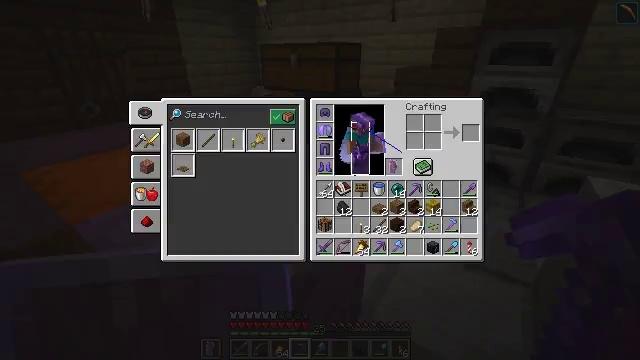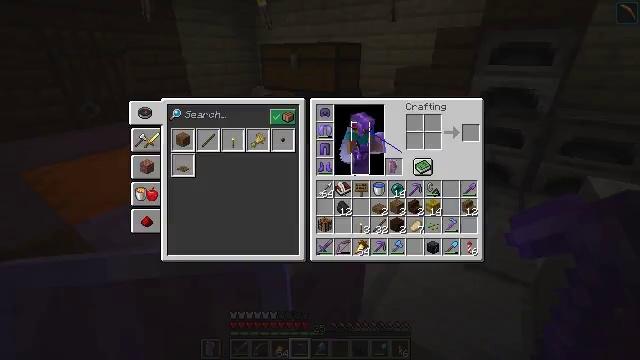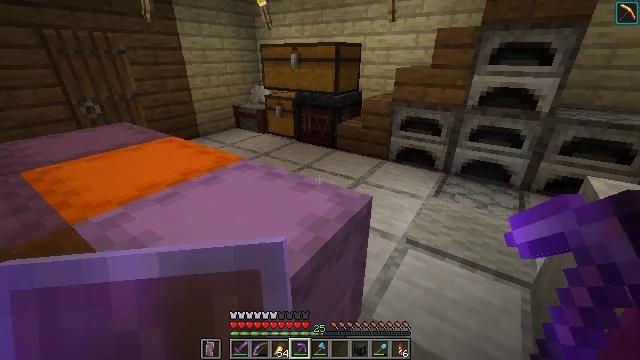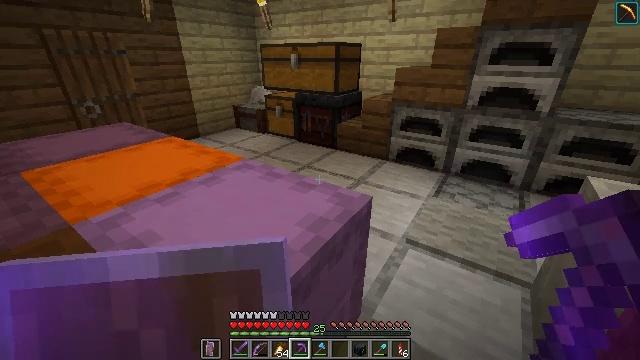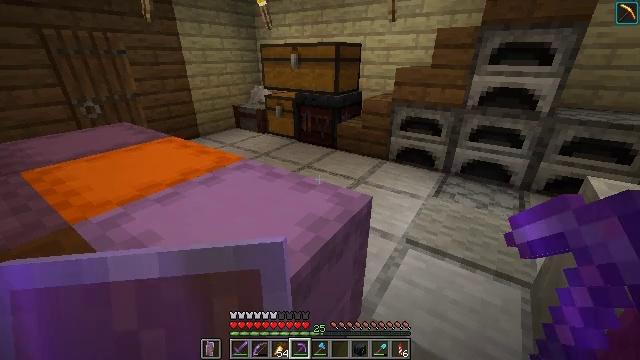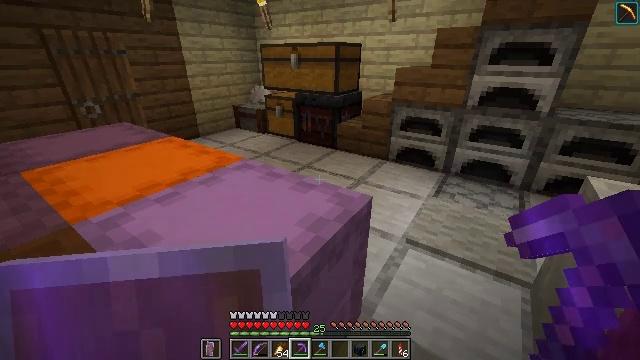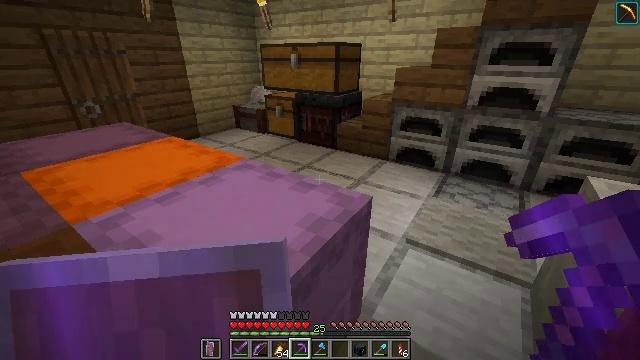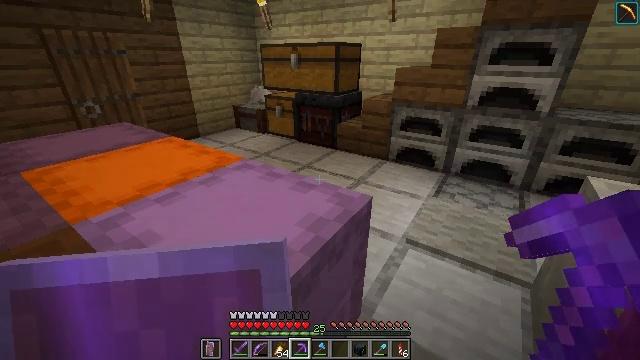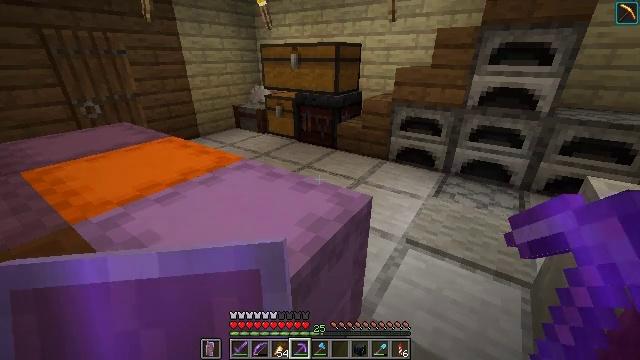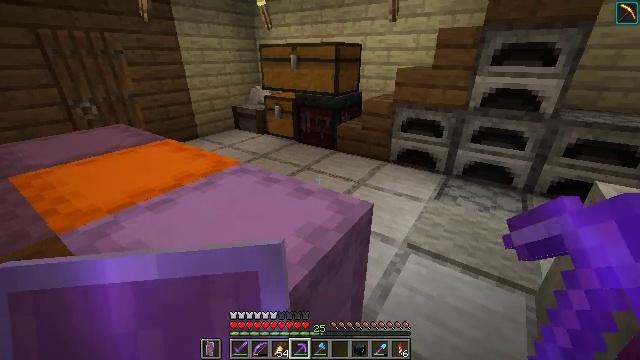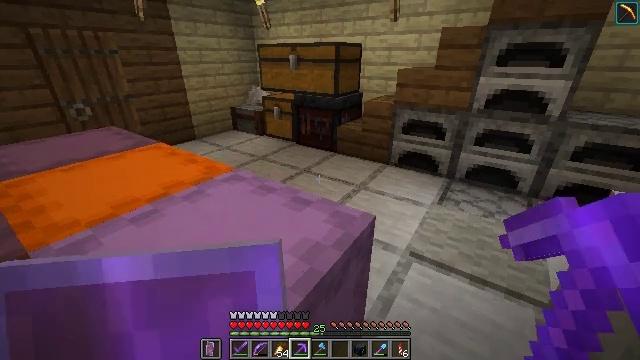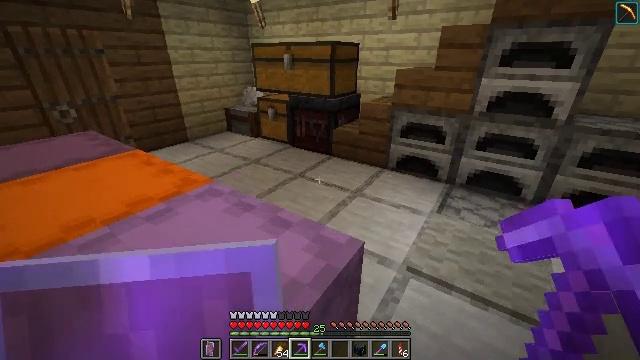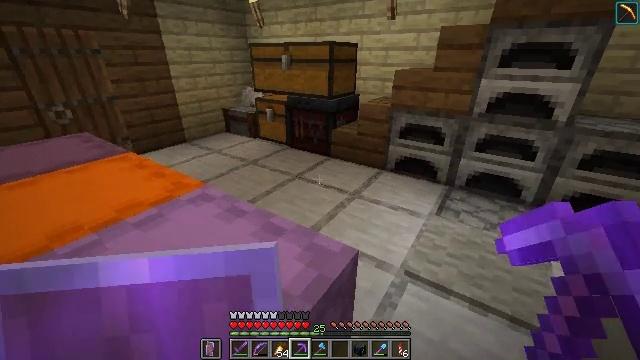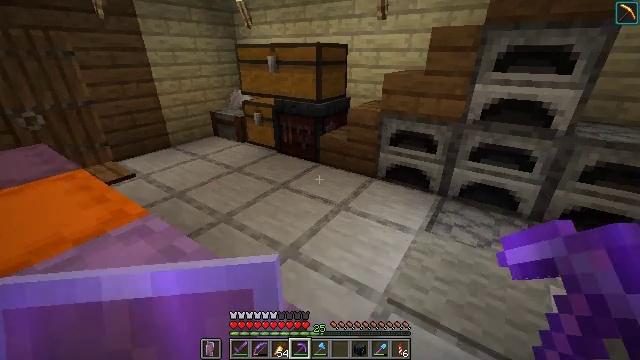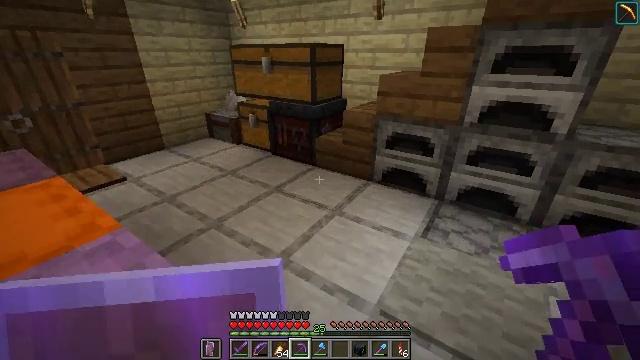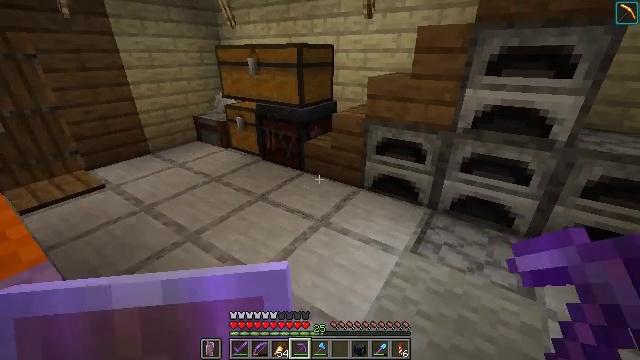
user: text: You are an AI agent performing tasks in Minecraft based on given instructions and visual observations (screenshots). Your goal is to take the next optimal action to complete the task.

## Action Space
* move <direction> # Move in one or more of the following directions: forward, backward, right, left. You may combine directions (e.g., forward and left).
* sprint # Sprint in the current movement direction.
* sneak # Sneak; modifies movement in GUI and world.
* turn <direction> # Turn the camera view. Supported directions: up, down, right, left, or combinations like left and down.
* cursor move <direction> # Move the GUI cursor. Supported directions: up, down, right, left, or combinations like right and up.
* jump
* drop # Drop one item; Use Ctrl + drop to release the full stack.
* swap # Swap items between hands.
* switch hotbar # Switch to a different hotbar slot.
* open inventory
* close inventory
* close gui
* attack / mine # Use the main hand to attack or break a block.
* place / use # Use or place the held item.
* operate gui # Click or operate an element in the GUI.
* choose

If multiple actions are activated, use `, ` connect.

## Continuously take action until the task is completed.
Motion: motion action
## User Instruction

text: Dismantle the sticky piston for reuse.
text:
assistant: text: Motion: open gui
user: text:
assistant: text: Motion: move forward
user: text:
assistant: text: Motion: close gui
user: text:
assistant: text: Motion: no_op
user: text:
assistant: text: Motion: no_op
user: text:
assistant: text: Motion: no_op
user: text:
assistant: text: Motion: no_op
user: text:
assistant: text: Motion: no_op
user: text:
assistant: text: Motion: move forward
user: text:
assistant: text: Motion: move forward
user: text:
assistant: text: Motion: move forward
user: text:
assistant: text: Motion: move forward and move right
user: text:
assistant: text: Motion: move forward and move right
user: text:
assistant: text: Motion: move forward and move right
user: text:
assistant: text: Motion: move forward and move right
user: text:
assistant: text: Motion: move forward and move right
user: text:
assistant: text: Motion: move forward
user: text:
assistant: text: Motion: move forward
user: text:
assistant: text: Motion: move forward
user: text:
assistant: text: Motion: move forward
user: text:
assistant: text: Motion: move forward, turn left and down
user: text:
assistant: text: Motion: move forward, turn left
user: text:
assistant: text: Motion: move forward, turn left and up
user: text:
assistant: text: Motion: move forward
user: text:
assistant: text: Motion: move forward
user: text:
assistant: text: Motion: move forward
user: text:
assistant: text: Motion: move forward
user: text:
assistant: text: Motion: move forward
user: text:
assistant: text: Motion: move forward, sprint, turn right and up
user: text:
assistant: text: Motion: move forward, sprint